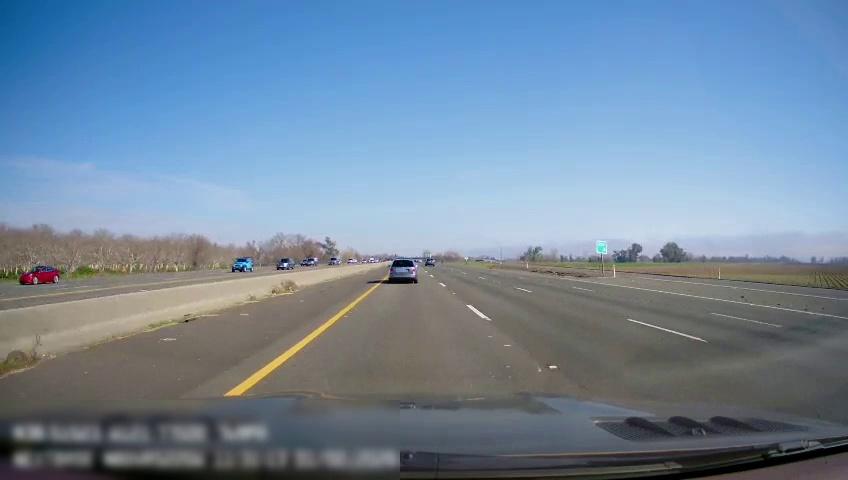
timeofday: Day
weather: Sunny
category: Drivable Space
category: Drivable Space
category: Vehicles | SUV
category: Vehicles | Car
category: Vehicles | SUV
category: Vehicles | SUV
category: Vehicles | SUV
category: Vehicles | SUV
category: Vehicles | SUV
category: Vehicles | SUV
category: Lanes | Current Lane
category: Lanes | Current Lane
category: Lanes | Alternate Lane
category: Lanes | Alternate Lane
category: Lanes | Alternate Lane
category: Lanes | Alternate Lane
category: Lanes | Opposite Lane
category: Lanes | Opposite Lane
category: Traffic | Signs